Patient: sex M, age 52
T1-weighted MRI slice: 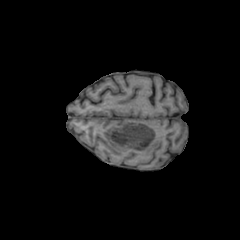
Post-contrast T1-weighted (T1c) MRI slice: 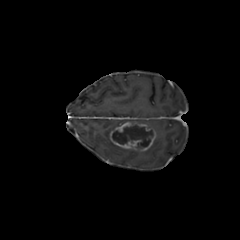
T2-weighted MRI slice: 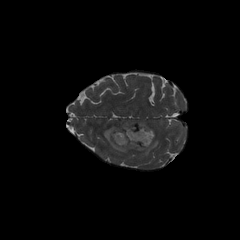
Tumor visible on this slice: yes
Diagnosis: Glioblastoma, IDH-wildtype
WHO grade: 4